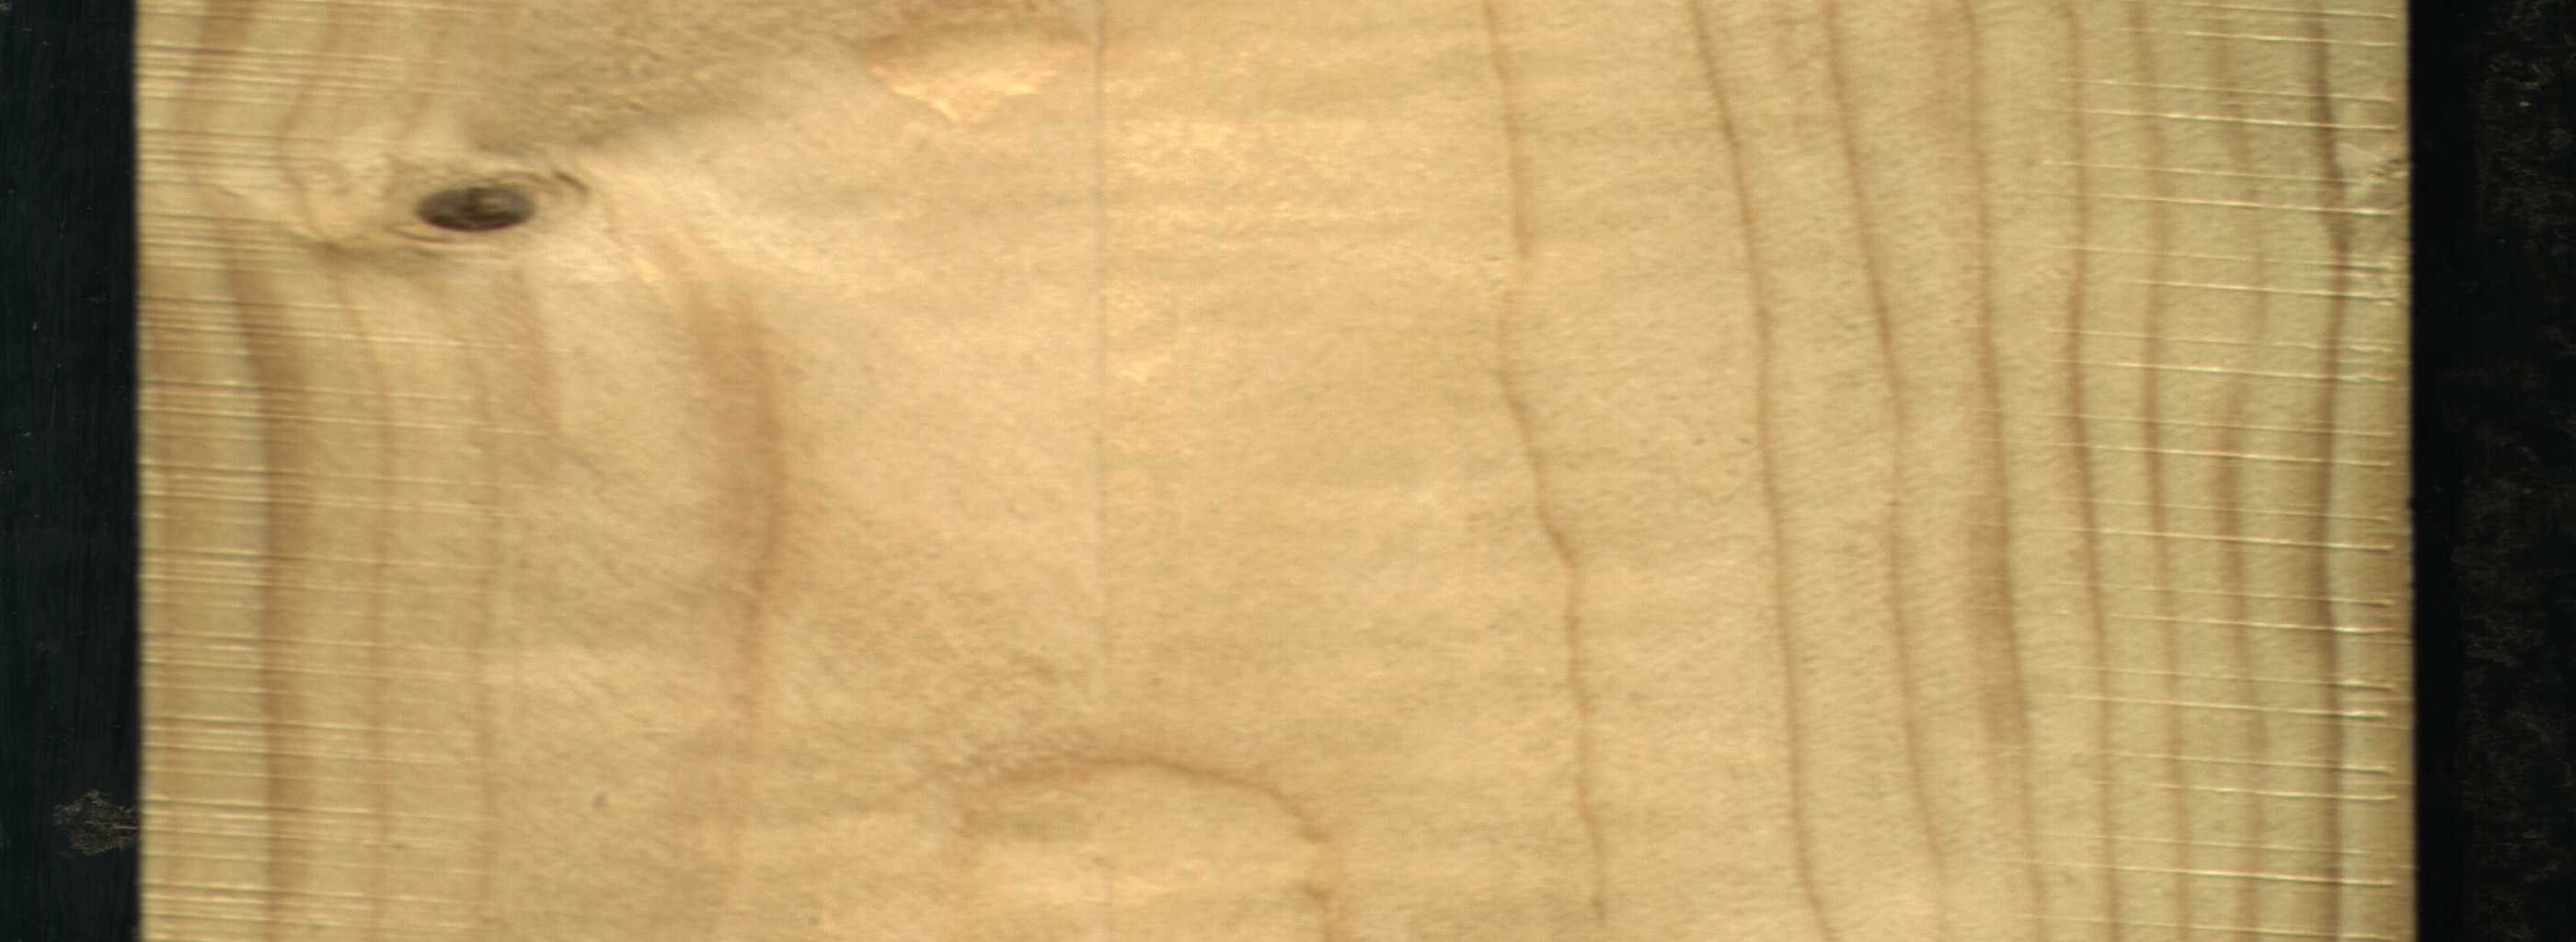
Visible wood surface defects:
Dead_Knot